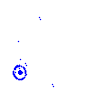
Particle: pion